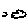
Label: cloud